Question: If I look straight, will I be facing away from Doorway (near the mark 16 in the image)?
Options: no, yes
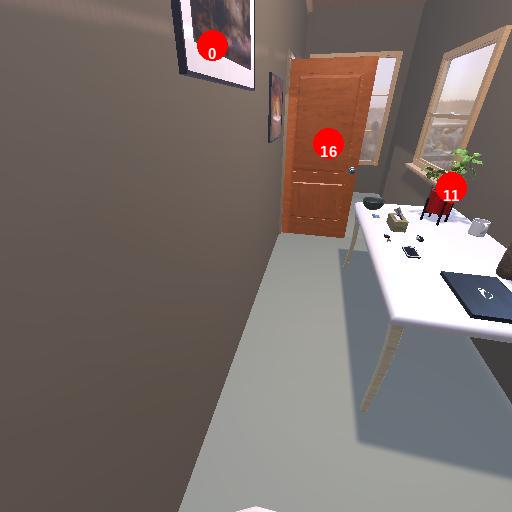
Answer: no